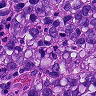
Metastatic tissue present: yes